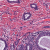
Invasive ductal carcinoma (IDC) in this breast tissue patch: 1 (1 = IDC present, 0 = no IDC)